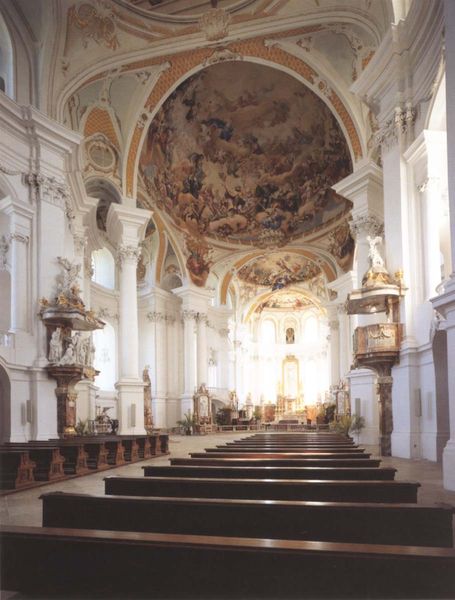
Titel: Benediktinerabteikirche Heilig Kreuz in Neresheim
Künstler: Balthasar Neumann
Standort: Neresheim, Abteikirche Heilig Kreuz, St. Ulrich und Afra (EU - D - BW)
Schlagwörter: weiß, fenster, hell, holz, licht, säule, säulen, malerei, barock, kirche, gold, decke, innen, bank, empore, pilaster, verzierung, stuck, foto, gewölbe, altar, bänke, kapitell, kirchenbank, mittelgang, mittelschiff, skulpturen, kanzel, chor, sakral, deckenmalerei